Question: I have differents UIViewController that contains components that appear and disappear from the view (with animation like translation movment).
I would like to have a single class that reduce the amount of code in each UIViewController and that can be configured in XIB files.
So my XIB file contains :
- - -
Here is what it looks like in XCode :

And I create a AppearingController (which is also a UIViewController). It controls the animation that make the component appear or disappear. It has 3 IBOutlet properties :
'''
IBOutlet UIView * vVisible;
IBOutlet UIView * vHidden;
IBOutlet UIView * v;
'''
And a public method (just that run the animation between the rect of the vVisible and the rect of the vHidden views) :
'''
-(void) showVisible:(BOOL)visible {
CGRect frameDst = self.vVisible.frame;
if(!self.visible) frameDst = self.vHidden.frame;
CGPoint p = CGPointMake(CGRectGetMidX(frameDst), CGRectGetMidY(frameDst));
self.currentPosition = p;
CABasicAnimation *frameTranslation = [CABasicAnimation animationWithKeyPath:@"position"];
frameTranslation.toValue = [NSValue valueWithCGPoint:p];
frameTranslation.duration = 0.40;
frameTranslation.repeatCount = 1;
frameTranslation.removedOnCompletion = NO;
frameTranslation.timingFunction = [CAMediaTimingFunction functionWithName:kCAMediaTimingFunctionEaseInEaseOut];
frameTranslation.cumulative = NO;
frameTranslation.additive = NO;
frameTranslation.delegate = self;
[self.v addAnimation:frameTranslation forKey:@"position"];
}
'''
So, in my UIViewController code, I just need a few code :
- -
.
But I'm not quite satisfied because, I feel like it's a bit twisted and heavy. Because :
- -
This approach seems is good way to you ?
How can you improve it ?
Do you have some pattern you use to achieve this same goal ?
I'm interested
Thanks.
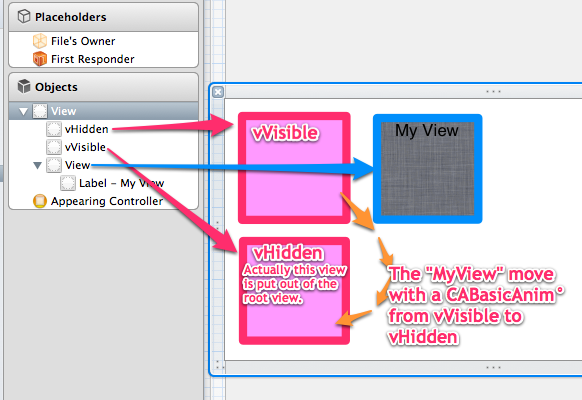
Answer: This seems fairly good ! You can code this in a number of ways actually. But when it comes to this specific example, it does not matter if you want a better approach in coding. When you take up a much much bigger project it is necessary that you design your data structures and coding scheme such that you get it done in the most time constraint and optimized manner!
For example, In a much bigger project where you need to handle 100 images , you could just create a class for animation and subclass them accordingly and either reference them or inherit them so that your approach is logical and time-saving. Hope you got the point !